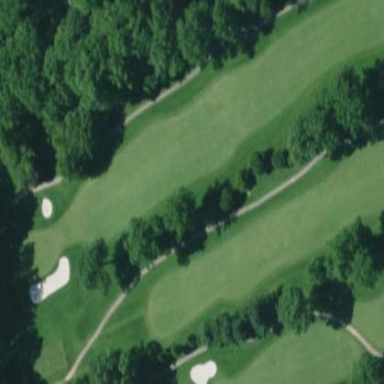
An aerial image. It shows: Golf fairway surrounded by grass.